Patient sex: M
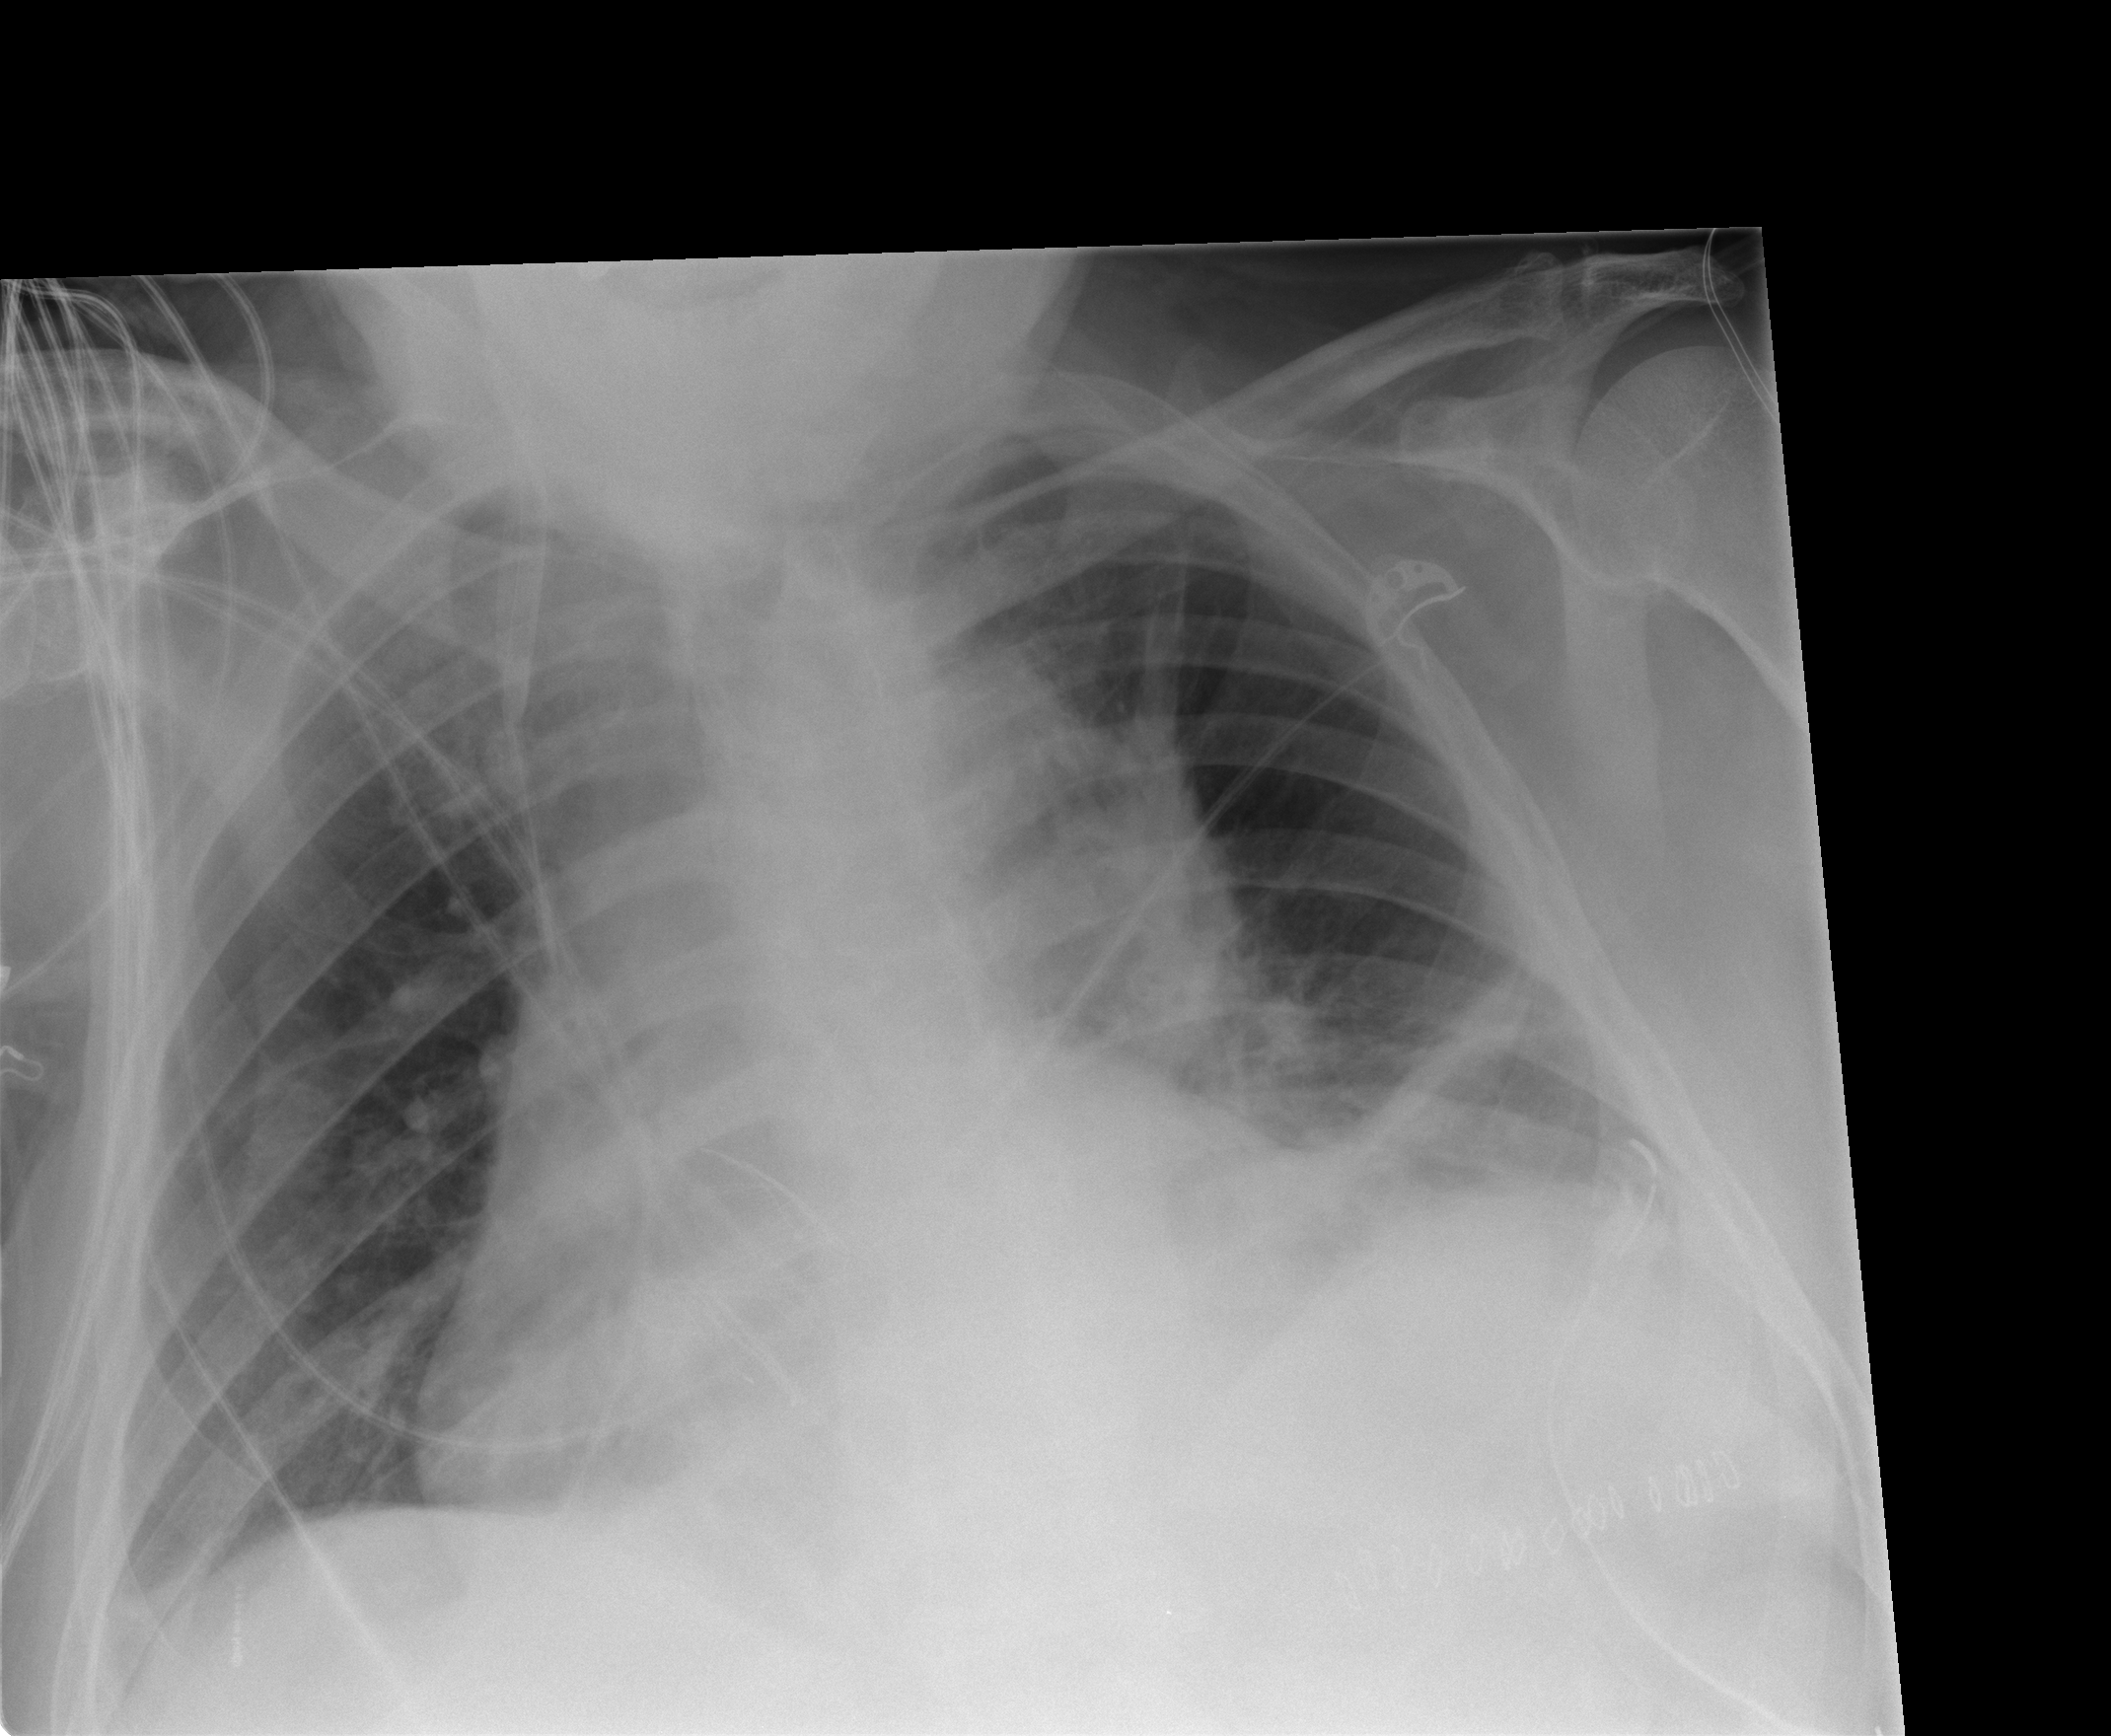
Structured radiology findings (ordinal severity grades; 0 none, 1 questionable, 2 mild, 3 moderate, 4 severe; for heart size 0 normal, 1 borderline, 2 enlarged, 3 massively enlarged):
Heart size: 2
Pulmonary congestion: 0
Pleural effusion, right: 0
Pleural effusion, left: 1
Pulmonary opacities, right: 0
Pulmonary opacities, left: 0
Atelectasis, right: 0
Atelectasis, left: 2